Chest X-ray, PA view. Patient: 59 years old, sex F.
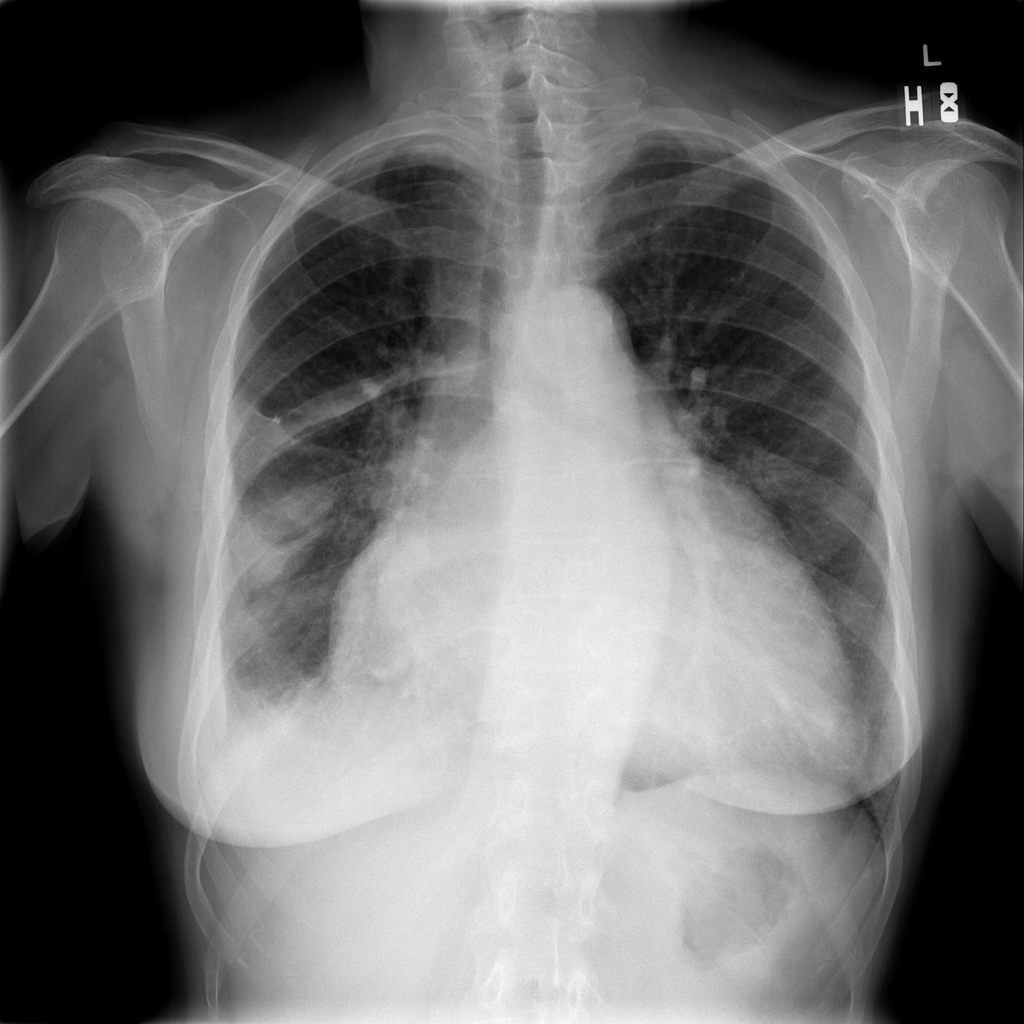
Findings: Cardiomegaly, Effusion, Mass